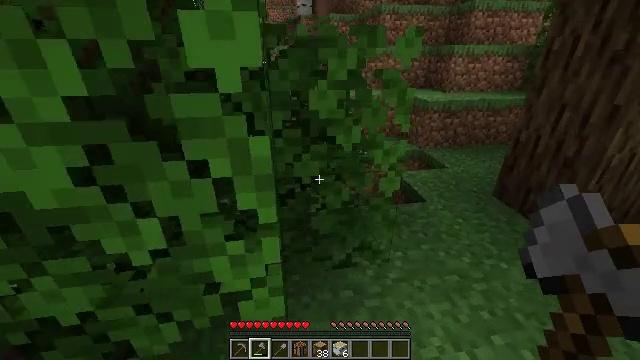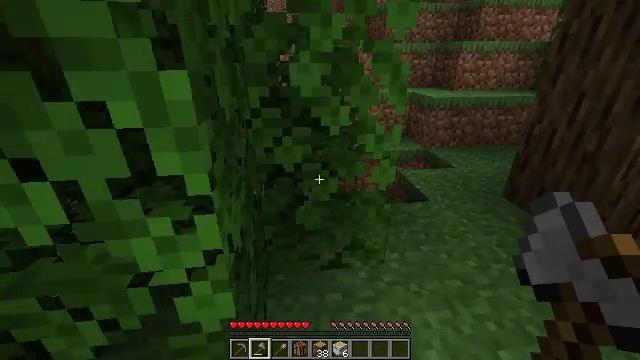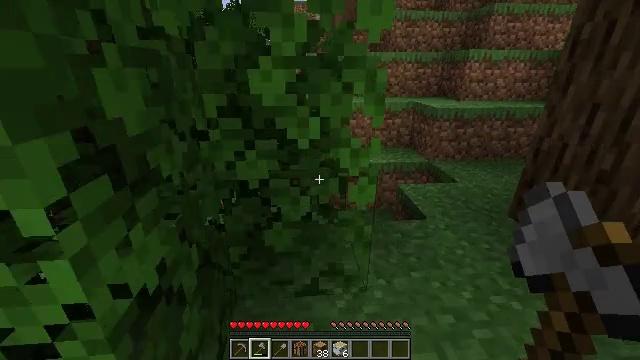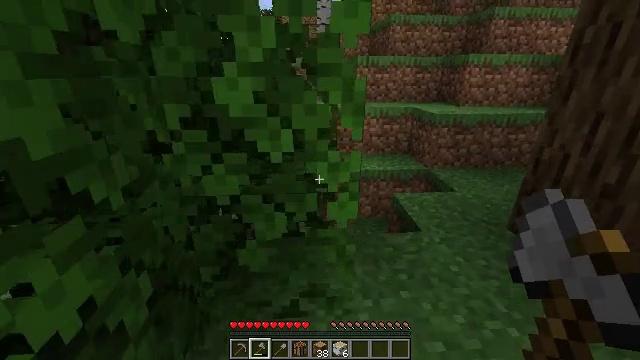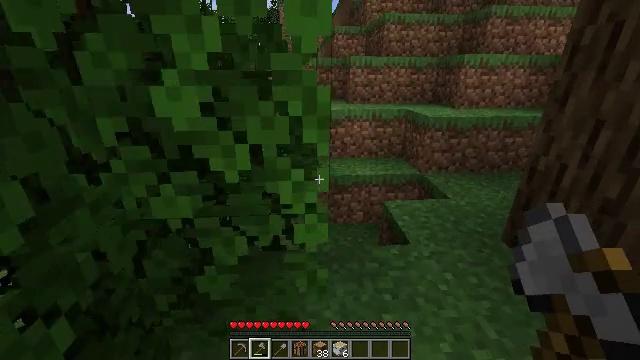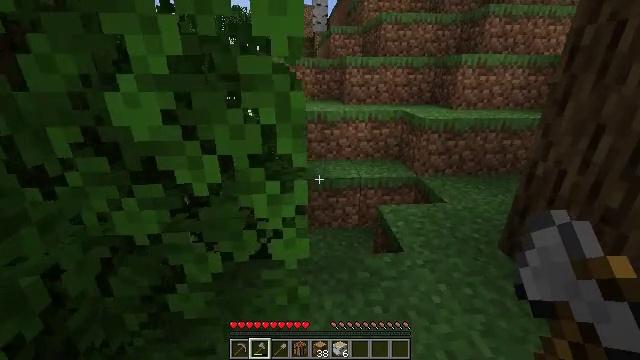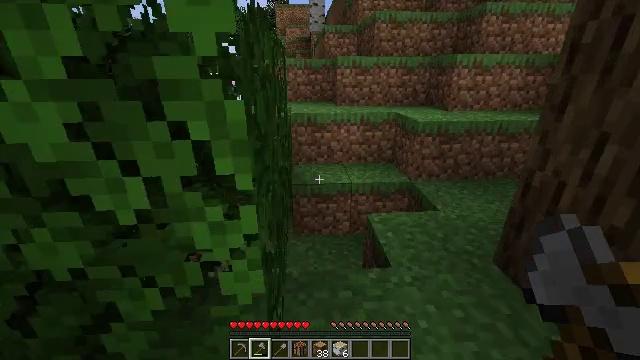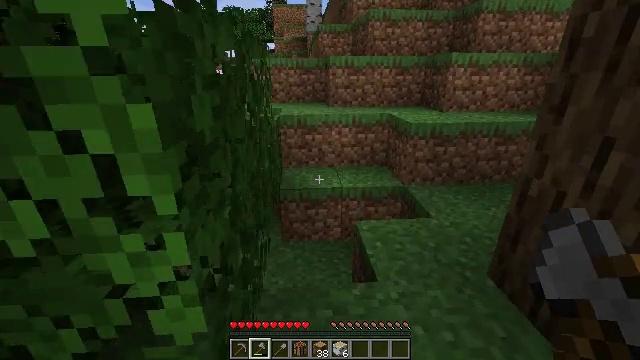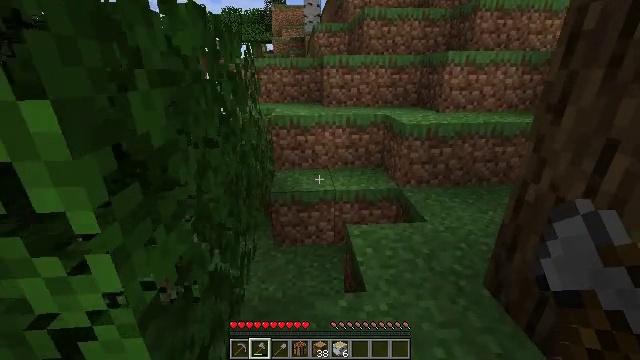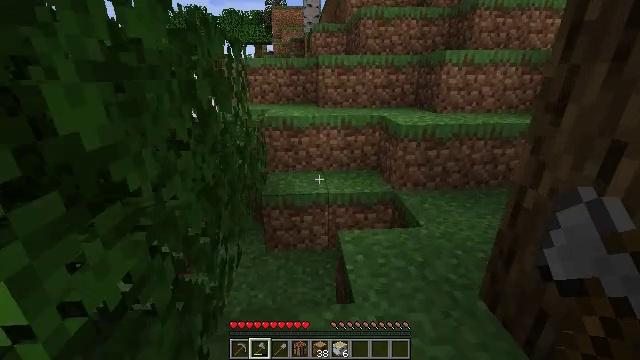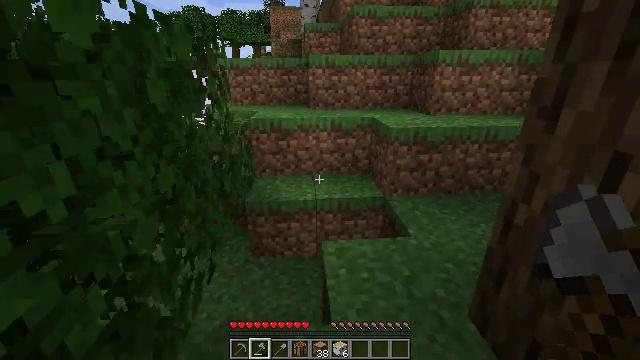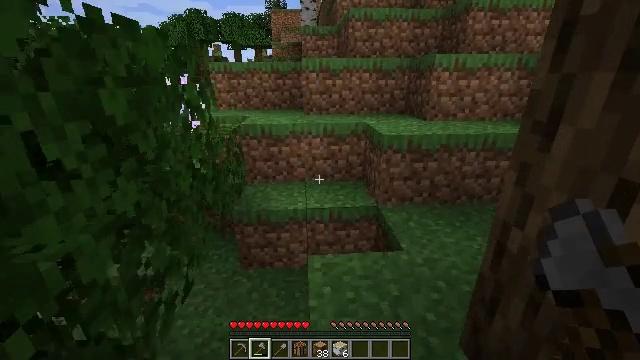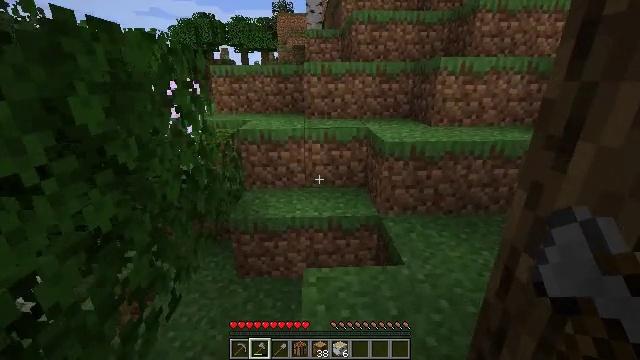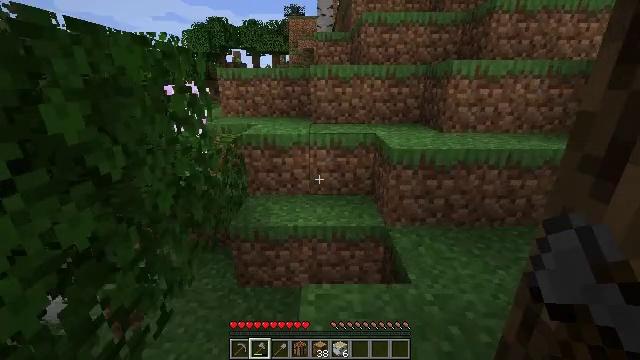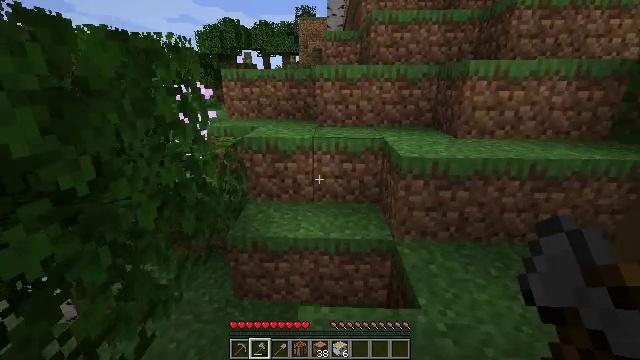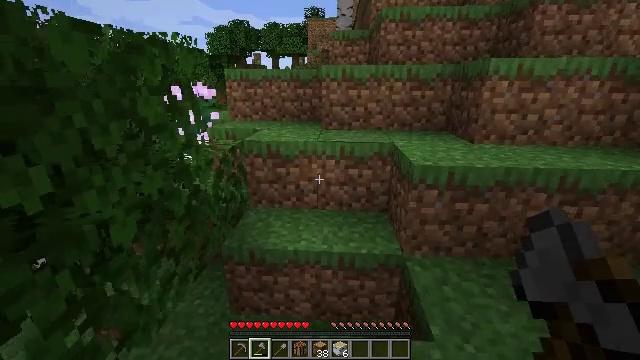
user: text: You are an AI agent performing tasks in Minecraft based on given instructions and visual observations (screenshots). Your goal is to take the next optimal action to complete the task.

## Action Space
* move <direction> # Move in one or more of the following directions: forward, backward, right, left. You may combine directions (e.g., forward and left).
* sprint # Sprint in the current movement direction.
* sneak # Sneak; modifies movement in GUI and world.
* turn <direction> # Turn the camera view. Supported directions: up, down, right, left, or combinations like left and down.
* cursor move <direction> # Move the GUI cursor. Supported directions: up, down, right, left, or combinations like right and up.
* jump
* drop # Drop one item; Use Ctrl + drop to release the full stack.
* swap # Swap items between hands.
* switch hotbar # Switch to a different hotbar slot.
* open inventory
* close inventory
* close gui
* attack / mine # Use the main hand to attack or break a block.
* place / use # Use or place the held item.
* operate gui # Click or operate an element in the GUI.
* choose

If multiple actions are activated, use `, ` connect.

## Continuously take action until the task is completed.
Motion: motion action
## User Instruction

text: Gather the peony by left-clicking.
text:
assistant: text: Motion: move forward and move right, turn left and up
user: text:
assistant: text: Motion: move forward and move right, turn left and up
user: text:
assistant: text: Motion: move forward and move right
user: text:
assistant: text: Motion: move forward and move right
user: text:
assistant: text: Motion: move forward and move right
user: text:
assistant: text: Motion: move forward and move right
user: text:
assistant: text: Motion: move forward and move right
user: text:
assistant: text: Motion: move forward and move right
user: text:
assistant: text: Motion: move forward and move right
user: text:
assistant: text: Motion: move forward and move right
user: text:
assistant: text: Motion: move forward and move right
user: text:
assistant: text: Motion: move forward, turn left
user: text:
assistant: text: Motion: move forward, turn left
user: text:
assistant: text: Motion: move forward, turn left
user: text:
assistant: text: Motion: move forward, turn left
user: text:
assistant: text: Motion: move forward, turn left
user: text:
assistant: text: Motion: move forward, turn left
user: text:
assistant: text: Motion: move forward, turn left
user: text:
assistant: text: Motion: move forward, turn left
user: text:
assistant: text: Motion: move forward, turn left
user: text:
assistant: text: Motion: move forward, turn left
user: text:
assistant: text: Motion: move forward, turn left, jump
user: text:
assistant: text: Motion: move forward, turn left, jump
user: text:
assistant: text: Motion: move forward, turn left, jump
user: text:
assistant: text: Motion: move forward, turn left, jump
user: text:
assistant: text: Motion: move forward, turn left, jump
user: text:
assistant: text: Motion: move forward, turn left, jump
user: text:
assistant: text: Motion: move forward, turn left and down
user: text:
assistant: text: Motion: move forward, turn left and down
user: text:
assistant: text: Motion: move forward, turn left and down